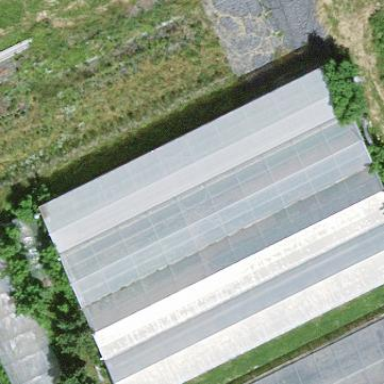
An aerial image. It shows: Greenhouse.